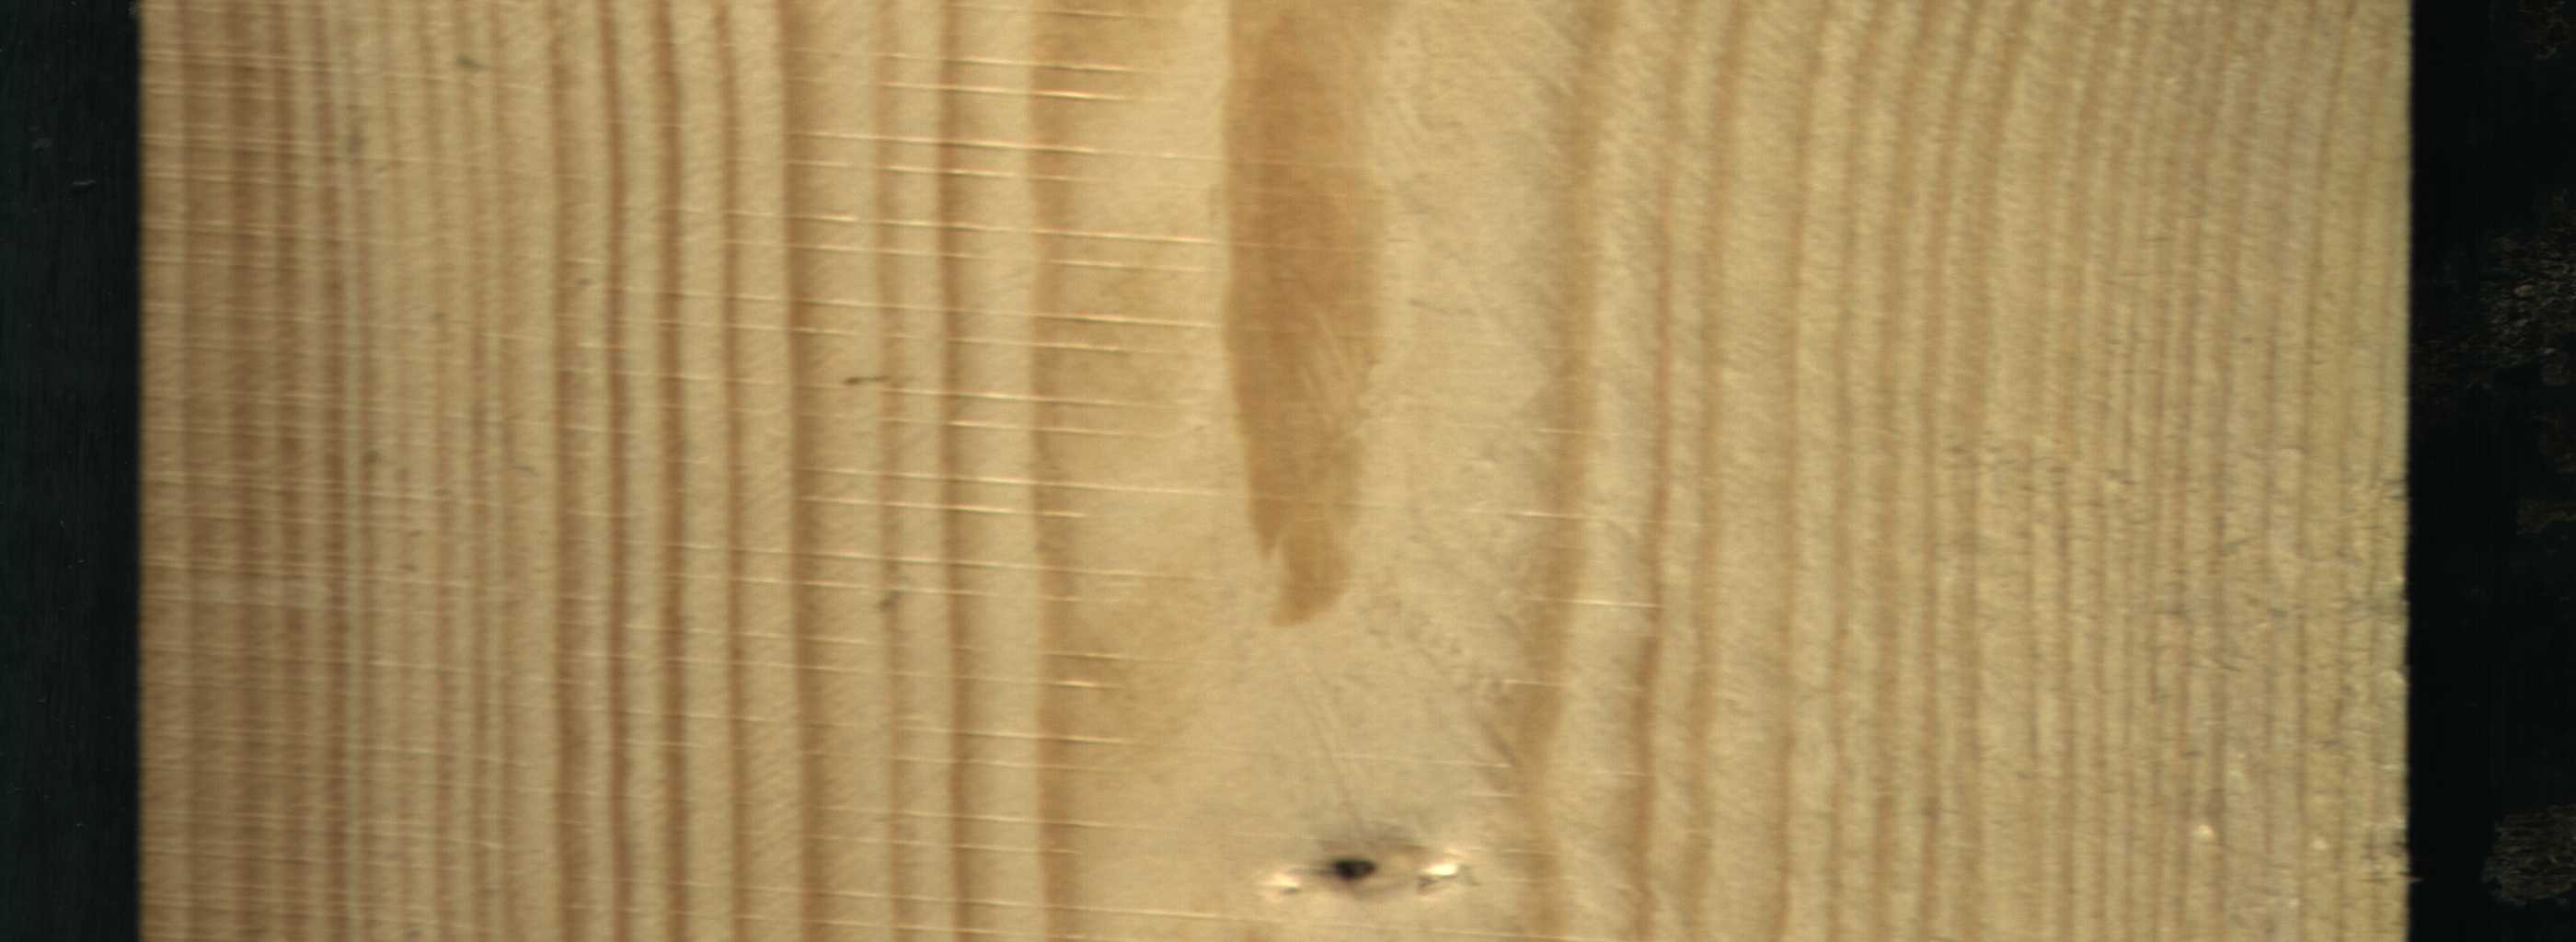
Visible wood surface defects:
Dead_Knot